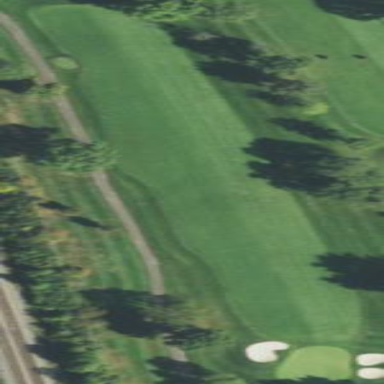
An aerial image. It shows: Golf fairway in the image.